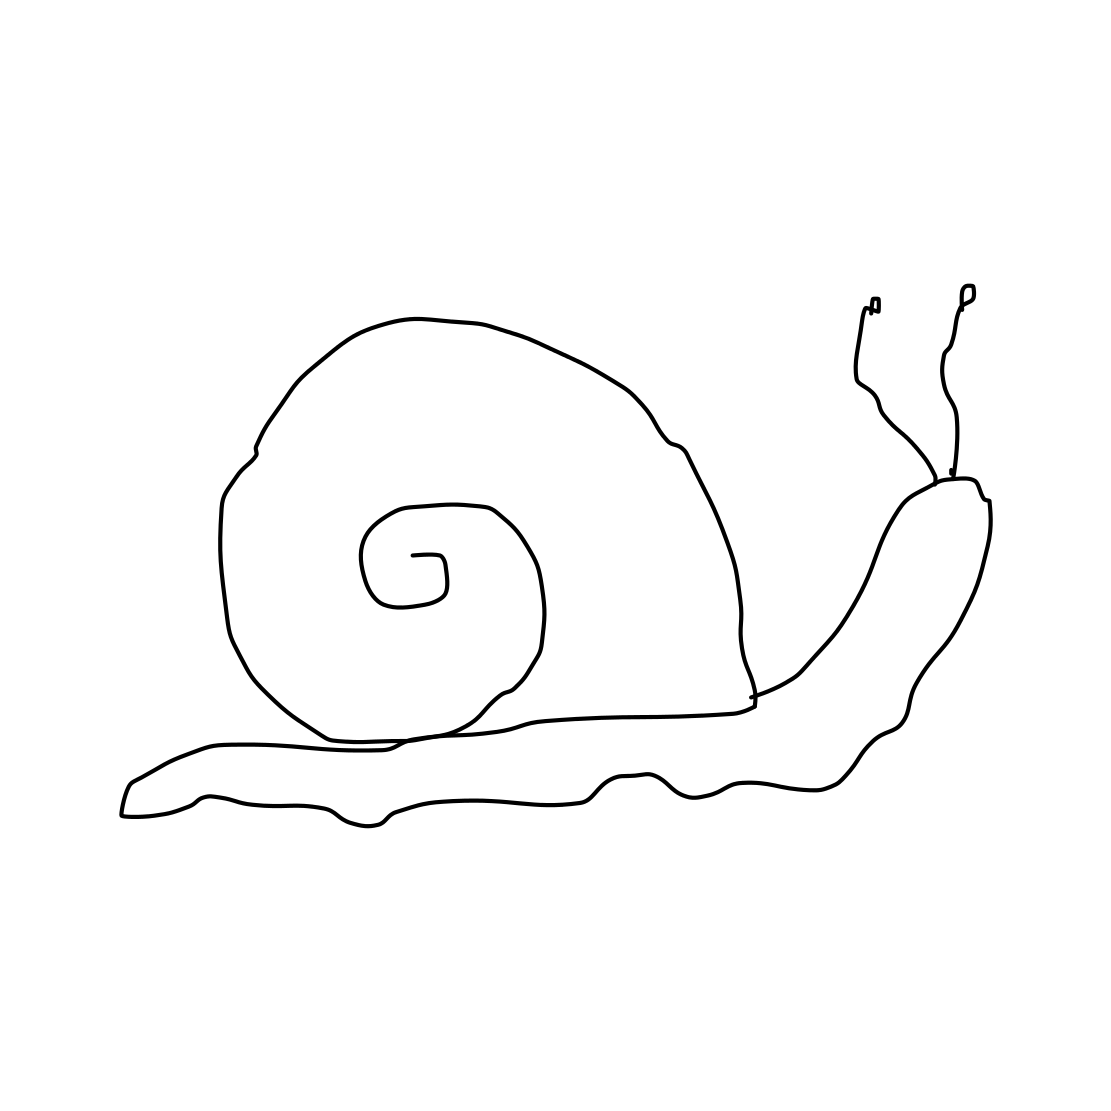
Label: snail